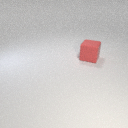
large red rubber cube